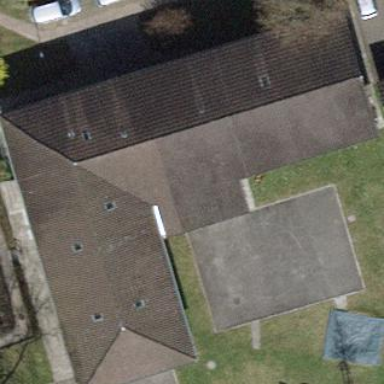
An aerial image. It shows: Kindergarten building.